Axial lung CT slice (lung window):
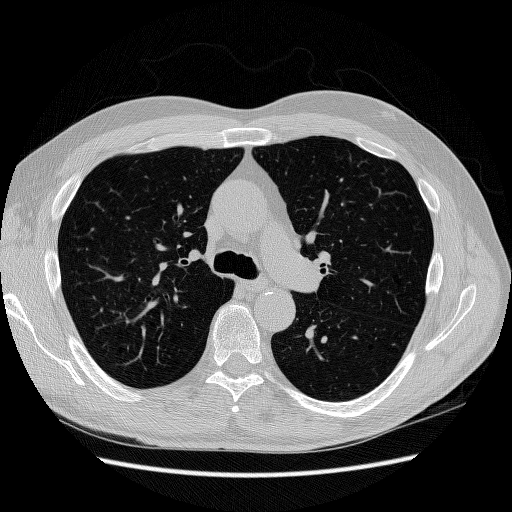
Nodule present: no